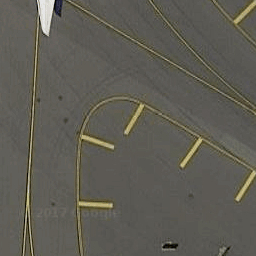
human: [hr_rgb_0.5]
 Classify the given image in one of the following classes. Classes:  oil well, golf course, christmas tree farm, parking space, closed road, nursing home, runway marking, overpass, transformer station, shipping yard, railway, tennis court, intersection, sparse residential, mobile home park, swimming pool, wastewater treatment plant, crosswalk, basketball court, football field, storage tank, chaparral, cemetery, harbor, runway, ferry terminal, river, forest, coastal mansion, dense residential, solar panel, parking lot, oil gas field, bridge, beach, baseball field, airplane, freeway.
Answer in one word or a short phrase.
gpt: runway marking